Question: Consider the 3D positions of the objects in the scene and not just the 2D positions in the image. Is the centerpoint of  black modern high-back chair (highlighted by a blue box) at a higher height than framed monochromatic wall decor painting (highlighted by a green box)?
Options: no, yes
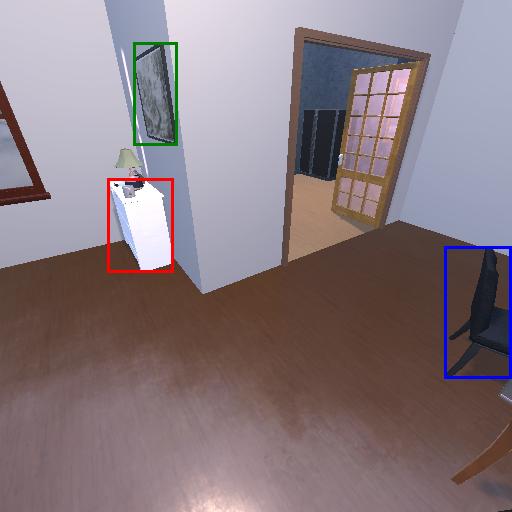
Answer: no